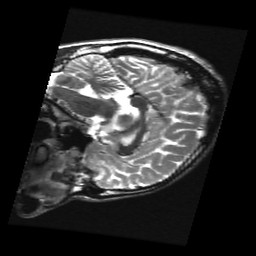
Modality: T2w
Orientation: sagittal
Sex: male
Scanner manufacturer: ge
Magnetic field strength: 3 T
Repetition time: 5 s
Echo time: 0.1007 s